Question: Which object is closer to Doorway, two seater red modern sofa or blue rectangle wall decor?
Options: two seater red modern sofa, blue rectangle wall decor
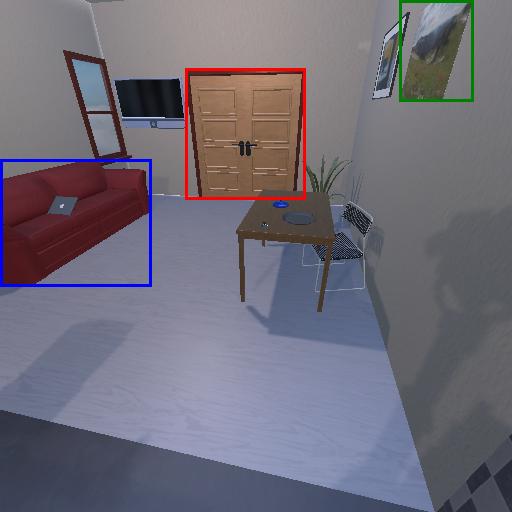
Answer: two seater red modern sofa